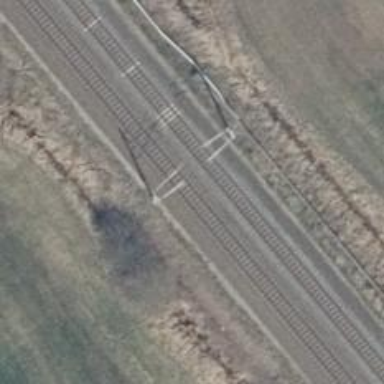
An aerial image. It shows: Milestone along the railway with catenary mast.